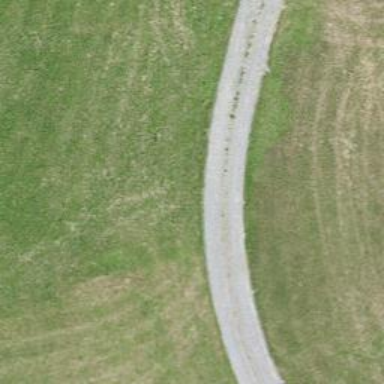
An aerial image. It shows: Fine gravel service road.